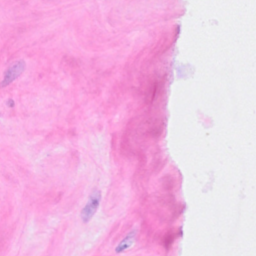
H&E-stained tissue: Breast